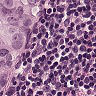
Metastatic tissue present: yes